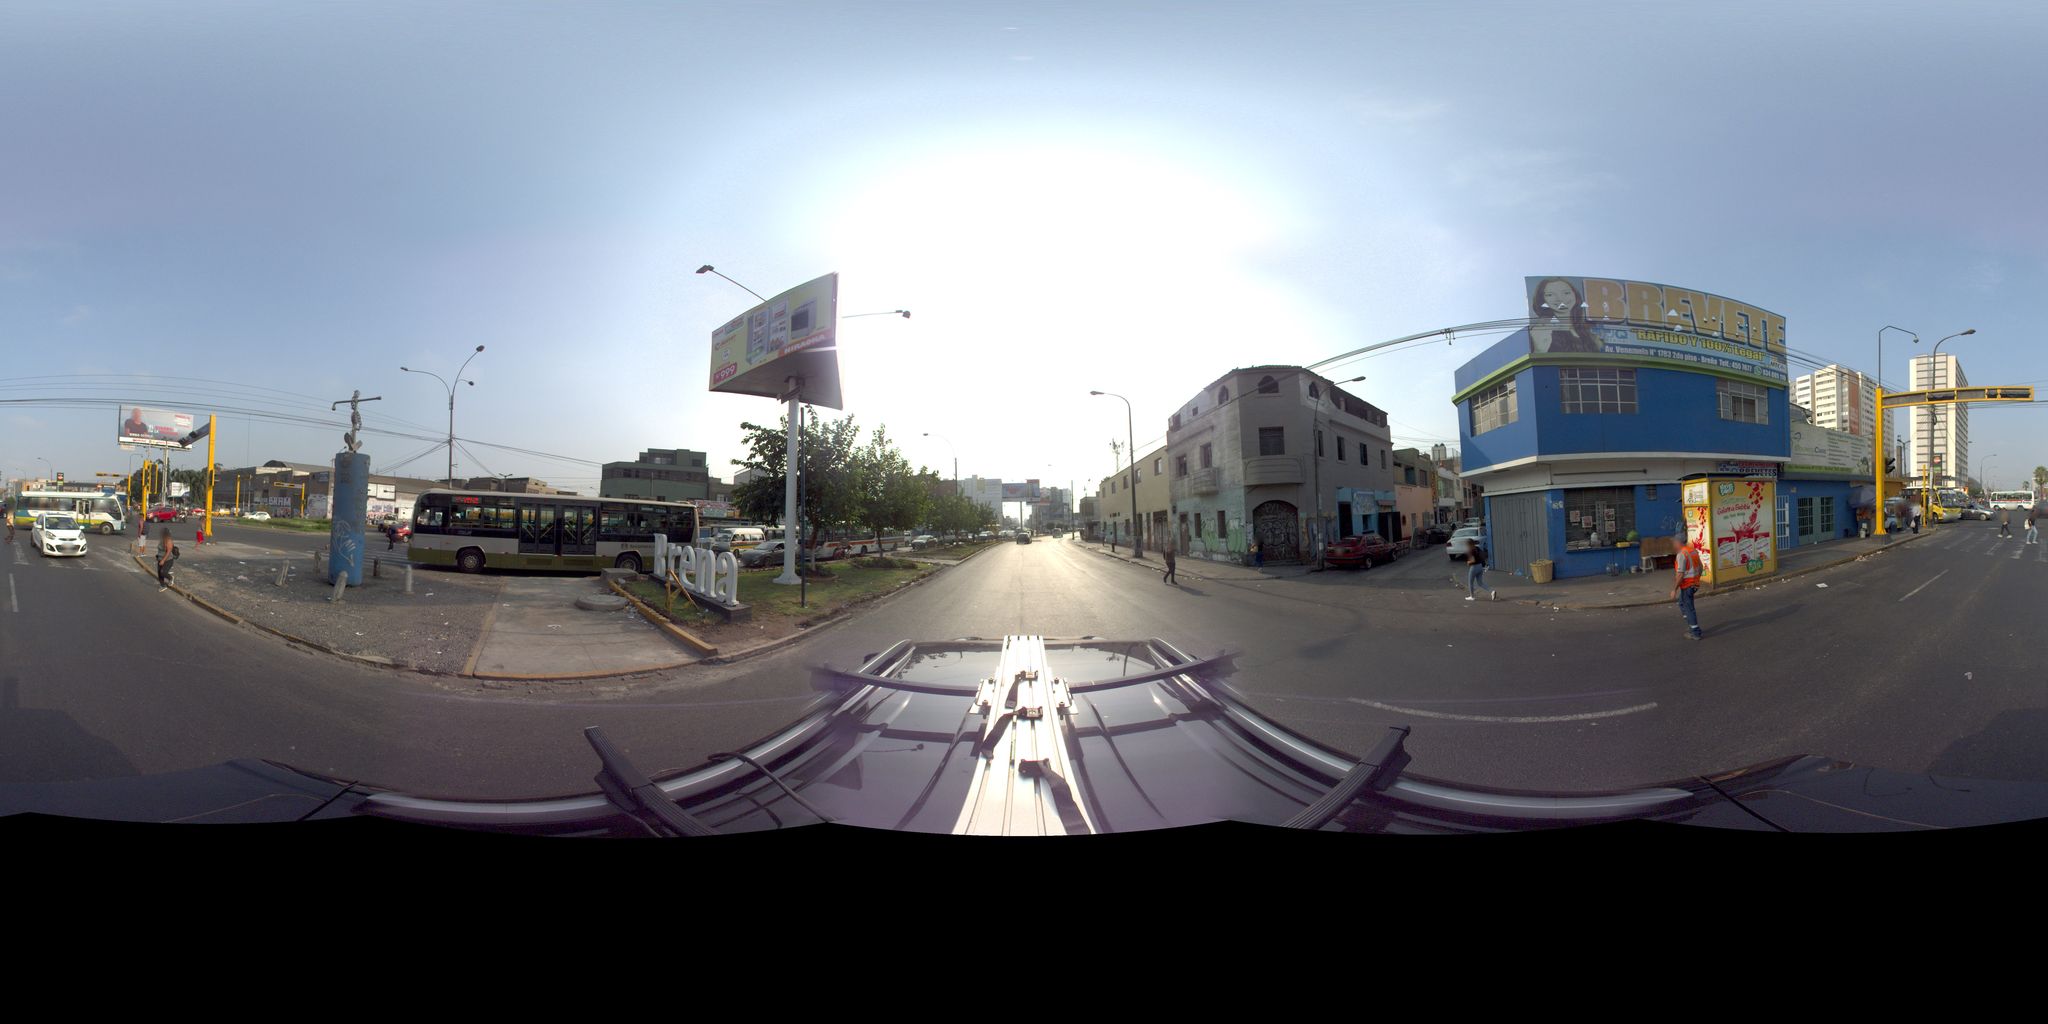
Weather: clear
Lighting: day
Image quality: good
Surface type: cycling surface
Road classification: primary
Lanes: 3.0
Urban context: urban centre
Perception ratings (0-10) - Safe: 0.76, Lively: 6.73, Beautiful: 5.39, Boring: 3.09, Depressing: 5.97, Wealthy: 0.35